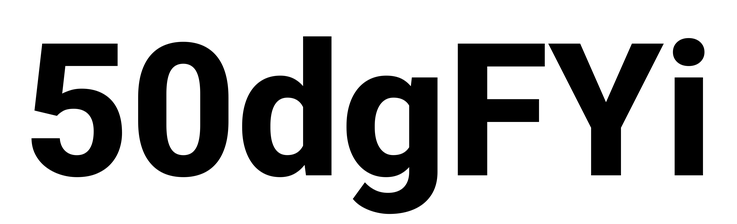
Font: Roboto_ExtraBold